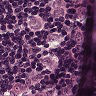
Metastatic tissue present: yes